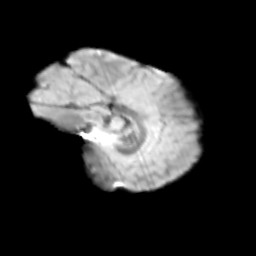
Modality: T2w
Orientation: sagittal
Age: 9
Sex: male
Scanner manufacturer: siemens
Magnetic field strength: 3 T
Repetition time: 3.8 s
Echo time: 0.07 s